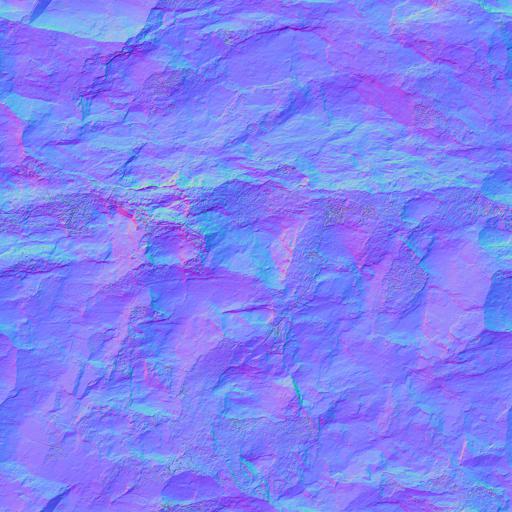
cliff large rock rough